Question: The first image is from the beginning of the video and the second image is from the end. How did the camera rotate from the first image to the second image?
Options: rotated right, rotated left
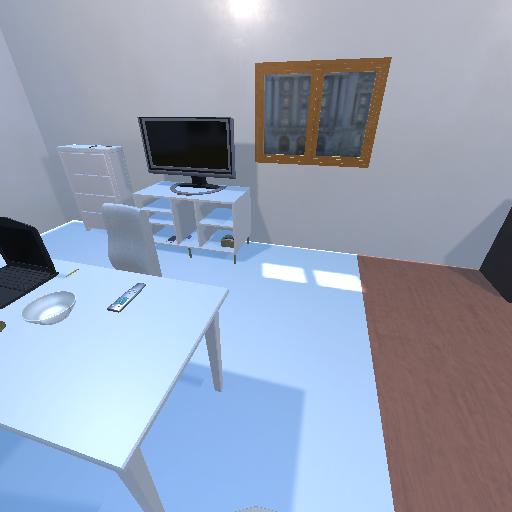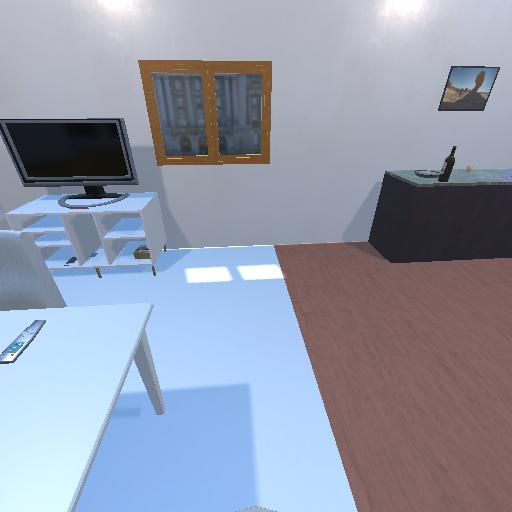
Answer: rotated right